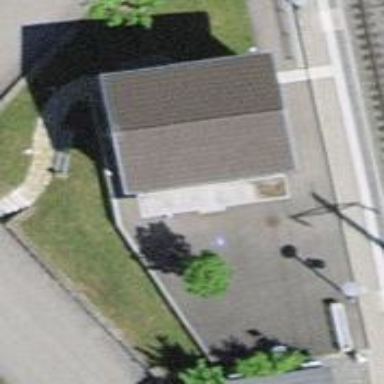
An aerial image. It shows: Train station building.